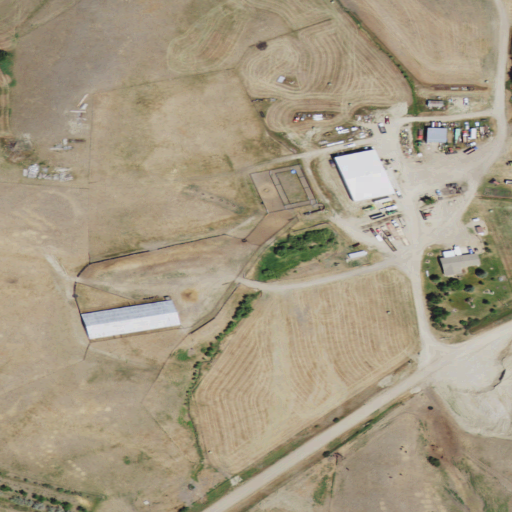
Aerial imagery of valley in Montana named Jessen Coulee containing grassland, shrub, cultivated crops, open development, and low intensity development